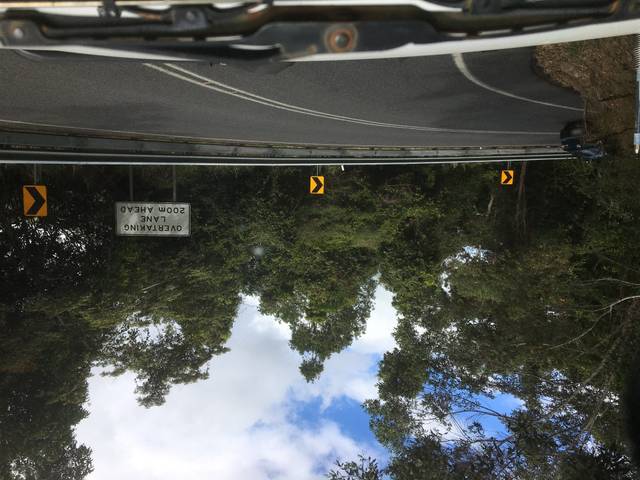
Region: Australia
Coordinates: -17.22, 145.69